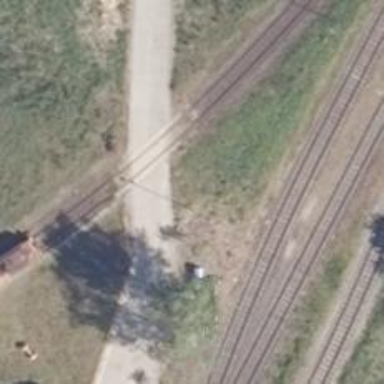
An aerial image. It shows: Level crossing along the railway.